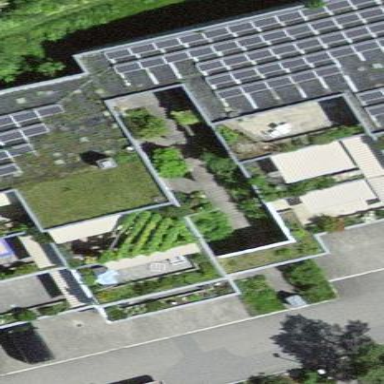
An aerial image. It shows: Terrace building.